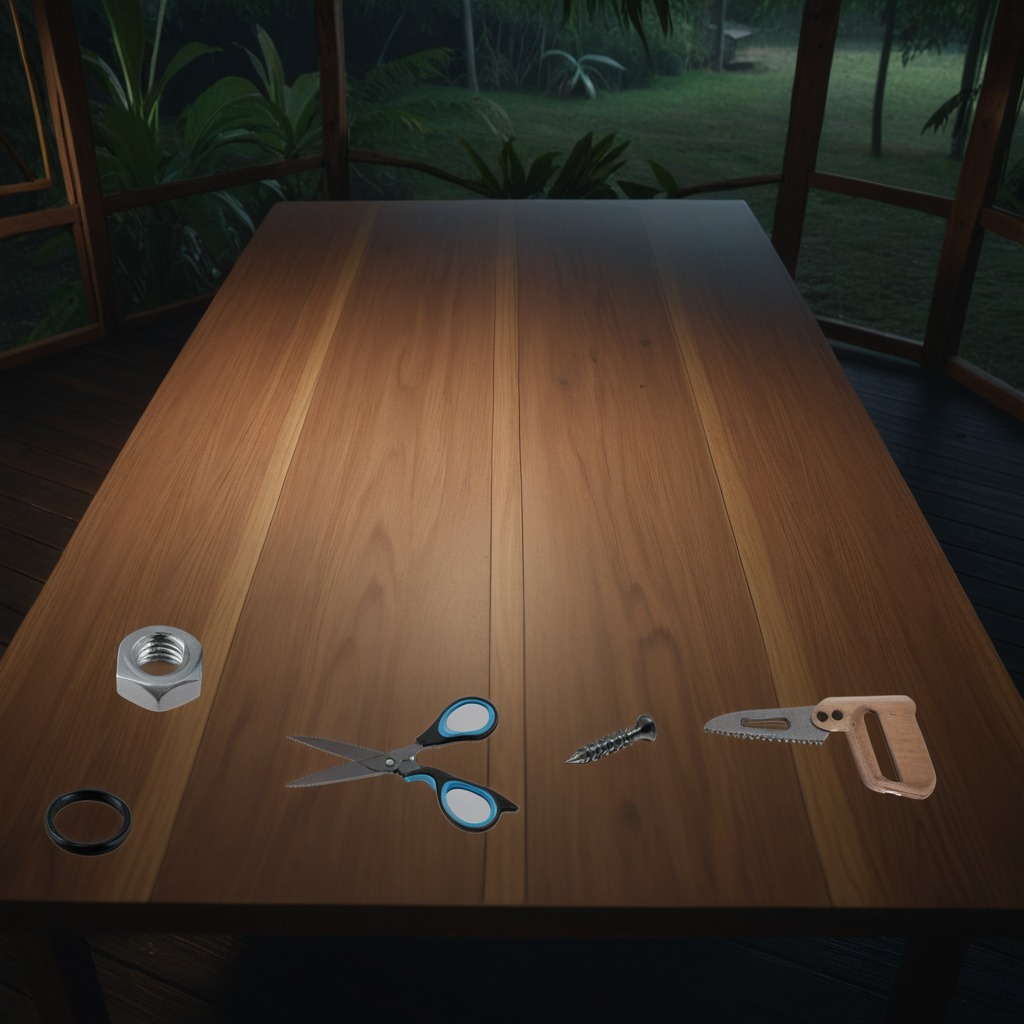
A rubber Oring, a metal machine screw, a handheld metal saw, a metal nut, and a pair of scissors are lying on a wooden table inside a jungle field workshop tent at night.